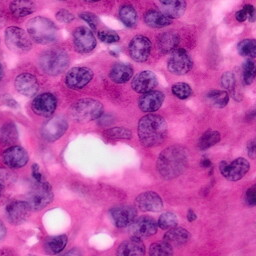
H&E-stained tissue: Pancreatic